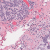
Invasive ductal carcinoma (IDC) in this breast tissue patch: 1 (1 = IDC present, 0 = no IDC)